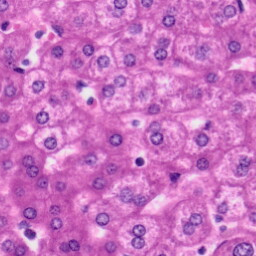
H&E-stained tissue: Liver